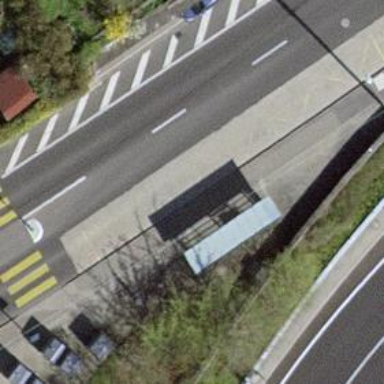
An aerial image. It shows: Bus stop with sheltered platform for public transport.